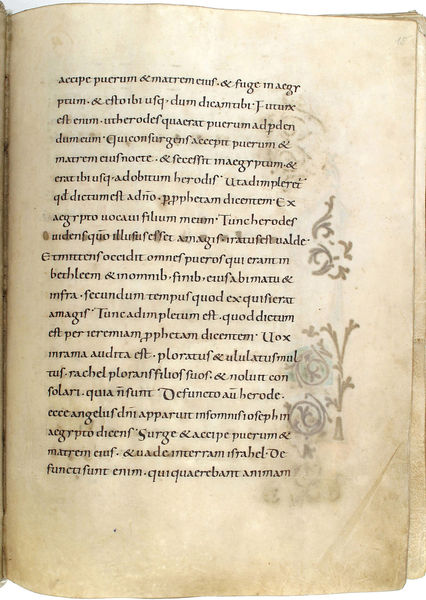
Titel: Gerocodex, Perikopenbuch
Institution: Darmstadt, Hessische Landesbibliothek
Schlagwörter: baum, blätter, feder, weiß, gelb, äste, blume, braun, schwarz, zeichnung, muster, ornament, alt, bibel, bild, blatt, rechts, rund, ranken, schrift, papier, vergilbt, linien, floral, ornamente, verzierung, foto, kante, tusche, buch, druck, seite, illustration, text, buchstabe, buchstaben, tinte, buchseite, photo, flecken, pergament, foliant, mittelalter, aufgeschlagen, verzierungen, ränder, handschrift, latein, lateinisch, tect, evangeliar, inkunabel, blocksatz, eselsohr, kodex, evangelien, minuskel, unleserlich, setzen, abschrift, satzspiegel, frass, lateinische abschrift, karolinische minuskel